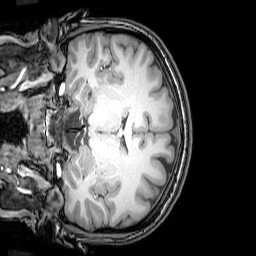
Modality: T1w
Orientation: coronal
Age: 25
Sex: female
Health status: healthy
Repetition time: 0.081 s
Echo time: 0.037 s